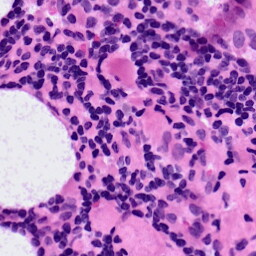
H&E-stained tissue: LymphNode